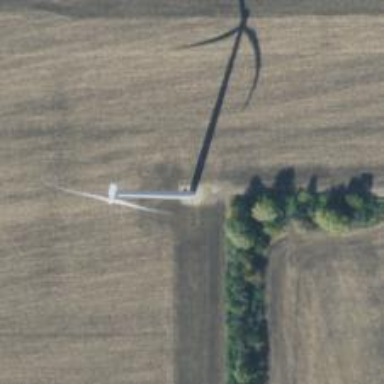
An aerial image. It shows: Wind generator with horizontal axis. The generator is wind turbine.